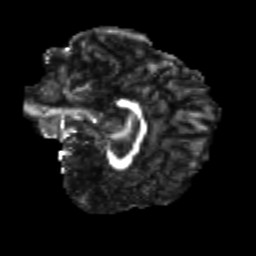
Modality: FA
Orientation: sagittal
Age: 23
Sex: female
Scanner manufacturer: siemens
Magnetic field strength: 3 T
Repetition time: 3.5 s
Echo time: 0.104 s